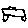
Label: car